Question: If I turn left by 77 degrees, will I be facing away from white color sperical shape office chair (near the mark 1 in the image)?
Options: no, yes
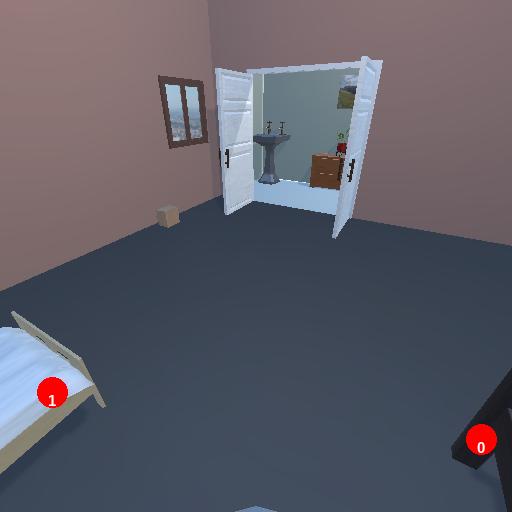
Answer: no